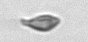
Label: Cryptophyta